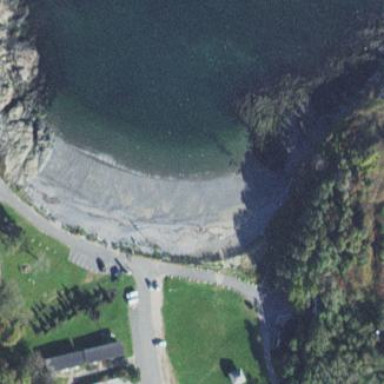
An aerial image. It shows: Sandy beach.